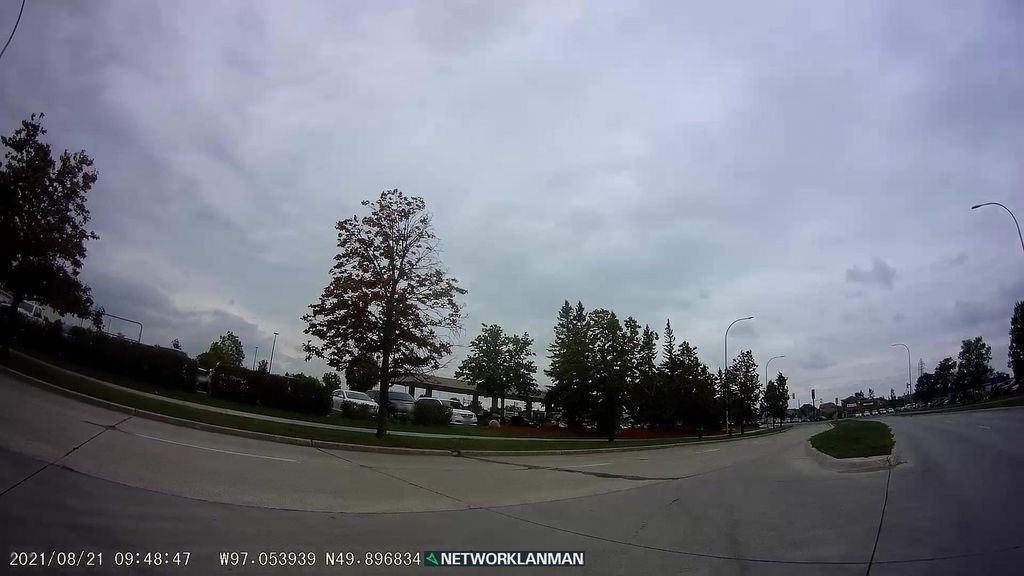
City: winnipeg